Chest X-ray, PA view. Patient: 48 years old, sex M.
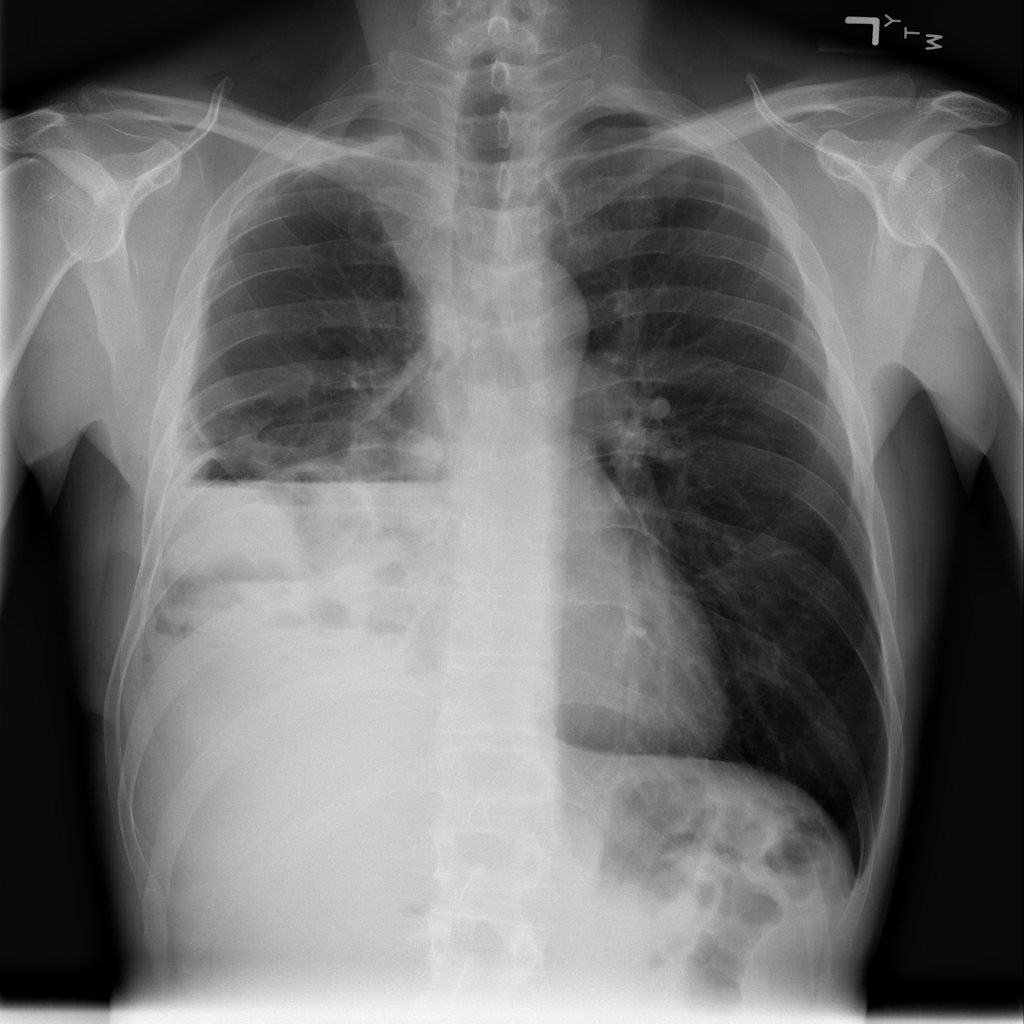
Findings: No Finding